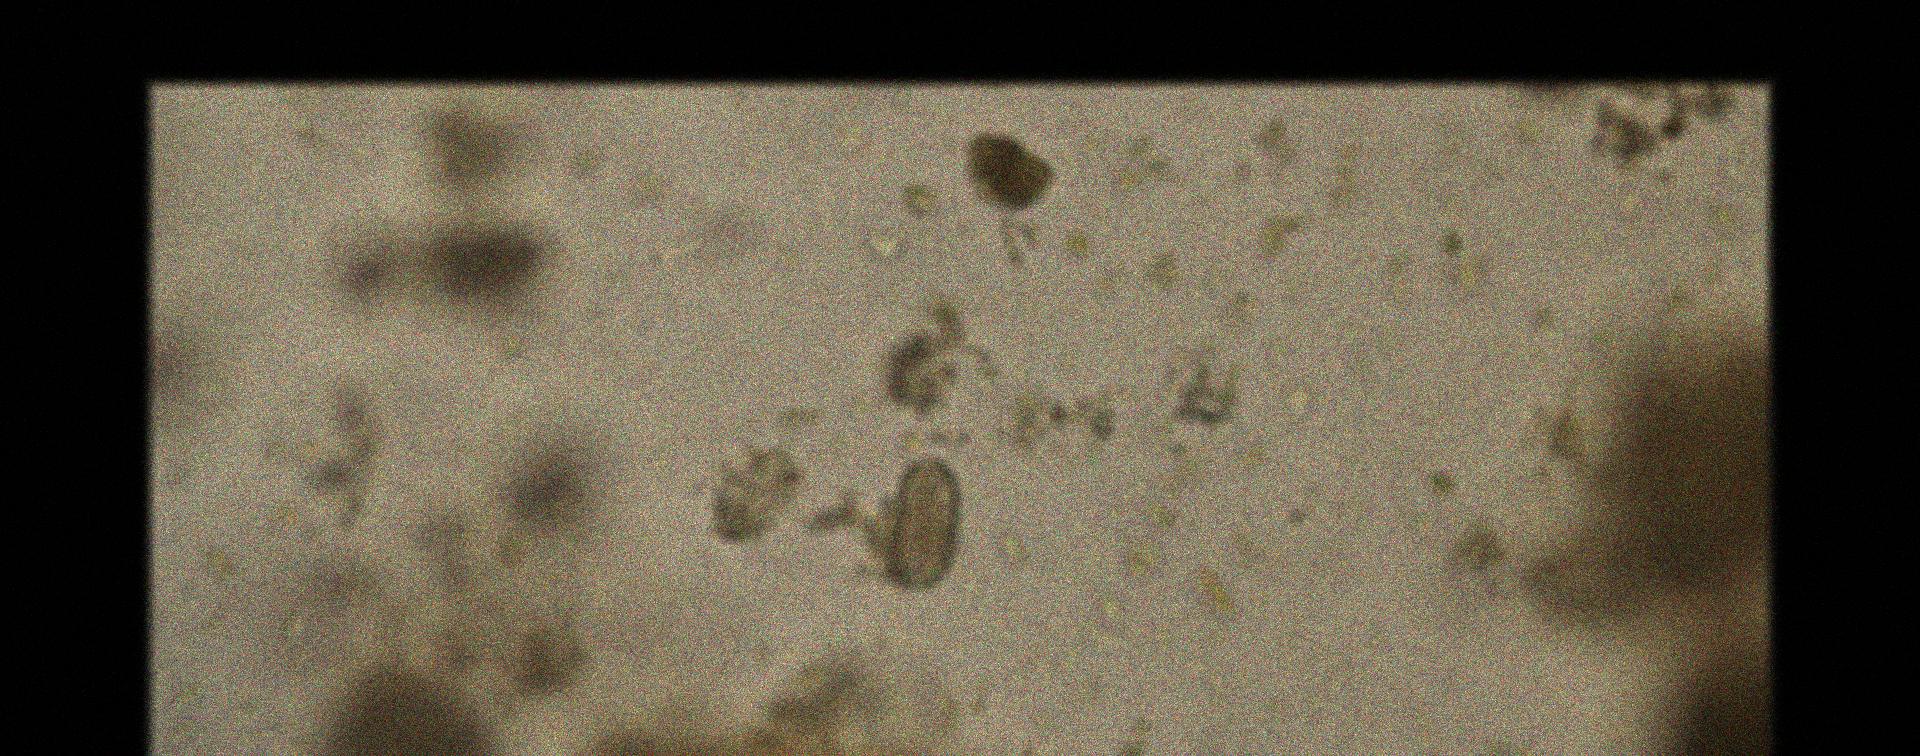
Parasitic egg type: Capillaria philippinensis